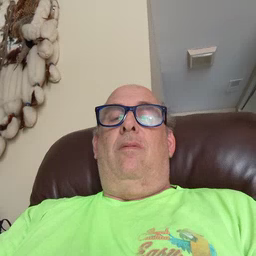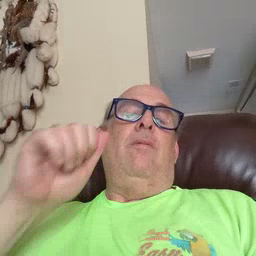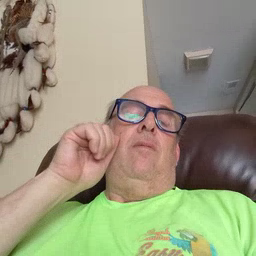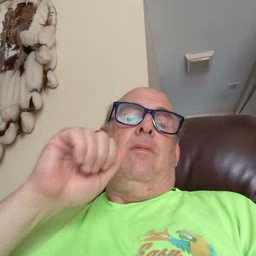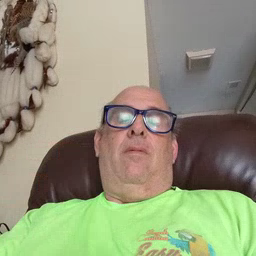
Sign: aunt